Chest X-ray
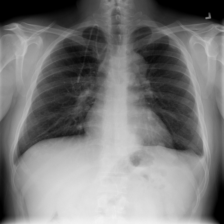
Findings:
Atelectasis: negative
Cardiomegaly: negative
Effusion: positive
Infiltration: negative
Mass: negative
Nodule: positive
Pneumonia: negative
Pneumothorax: negative
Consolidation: negative
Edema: negative
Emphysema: negative
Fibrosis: negative
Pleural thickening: negative
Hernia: negative